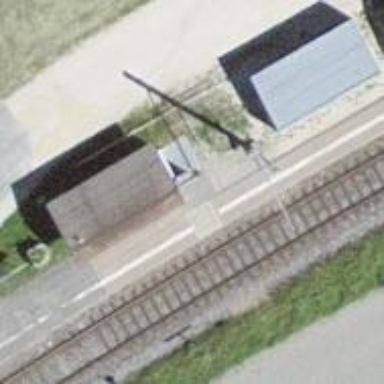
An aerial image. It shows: Railway halt.